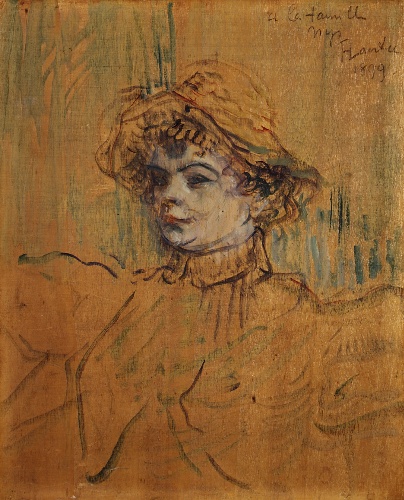
Title: Mademoiselle Nys
Artist: Henri de Toulouse-Lautrec
Artist bio: French, Albi 1864–1901 Saint-André-du-Bois
Date: 1899
Object type: Painting
Classification: Paintings
Medium: Oil on unprimed wood
Dimensions: 10 5/8 x 8 5/8 in. (27 x 21.9 cm)
Department: European Paintings
Credit line: The Lesley and Emma Sheafer Collection, Bequest of Emma A. Sheafer, 1973
Accession year: 1974
Repository: Metropolitan Museum of Art, New York, NY
Tags: Portraits|Women